Question: In the below image,

I want to hide separator line start Starting from the fifth,
'''
- (void)viewDidLoad
{
[super viewDidLoad];
self.mainTableView = [[UITableView alloc] initWithFrame:CGRectMake(0, 0, self.view.frame.size.width, self.view.frame.size.height) style:UITableViewStylePlain];
[self.mainTableView setDelegate:self];
[self.mainTableView setDataSource:self];
[self.view addSubview:self.mainTableView];
}
-(NSInteger)tableView:(UITableView *)tableView numberOfRowsInSection:(NSInteger)section
{
return 4; //4 row
}
'''
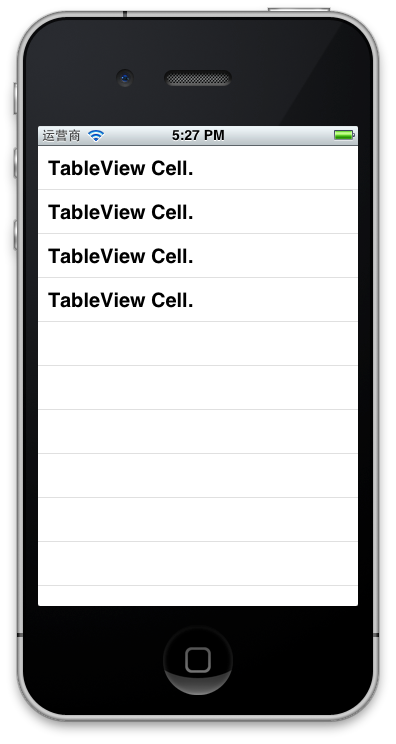
Answer: Add this tableview delegate method to your code
'''
- (CGFloat)tableView:(UITableView *)tableView heightForFooterInSection:(NSInteger)section
{
return 0.001f;
}
'''
This will show the separator line only to the rows which have content